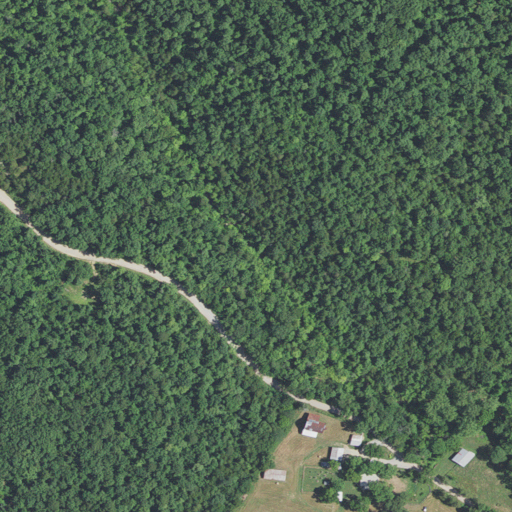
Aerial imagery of gap in Missouri named Pig Pen Gap containing deciduous forest, open development, mixed forest, low intensity development, pasture, and evergreen forest